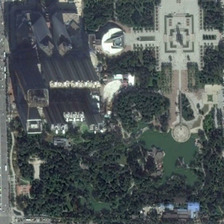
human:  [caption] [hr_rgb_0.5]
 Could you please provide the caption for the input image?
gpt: many green trees and a pond are in a park near some buildings .

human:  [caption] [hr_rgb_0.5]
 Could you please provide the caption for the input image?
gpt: many green trees and a pond are in a park near some buildings .

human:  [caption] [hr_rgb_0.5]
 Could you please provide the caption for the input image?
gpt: many green trees and a pond are in a park near some buildings .

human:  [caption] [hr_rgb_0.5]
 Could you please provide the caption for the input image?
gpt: many green trees and a pond are in a park near some buildings .

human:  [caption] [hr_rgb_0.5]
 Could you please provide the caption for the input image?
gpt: many green trees and a pond are in a park near some buildings .